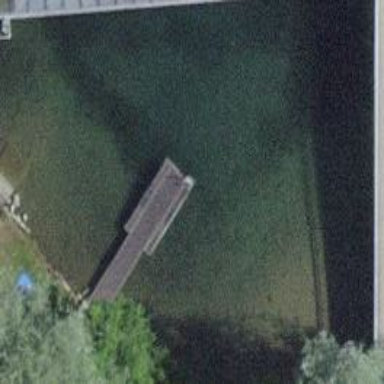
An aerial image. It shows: Man-made pier.